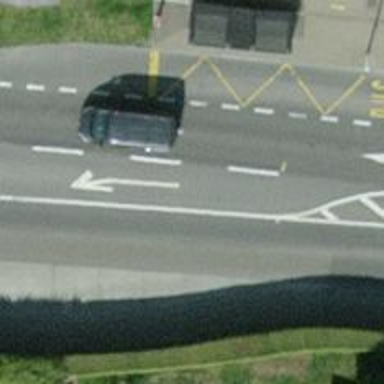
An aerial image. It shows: Public transport stop position.